Interaction volume radius: 5 \u00c5
Interaction volume height: 35 \u00c5
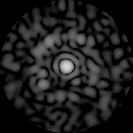
Disorder parameter: 0.7925